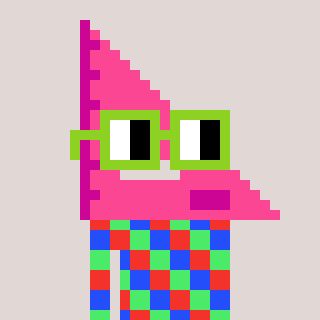
a pixel art character with square light green glasses, a squadron ruler-shaped head and a green-colored body on a warm background